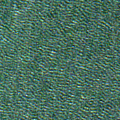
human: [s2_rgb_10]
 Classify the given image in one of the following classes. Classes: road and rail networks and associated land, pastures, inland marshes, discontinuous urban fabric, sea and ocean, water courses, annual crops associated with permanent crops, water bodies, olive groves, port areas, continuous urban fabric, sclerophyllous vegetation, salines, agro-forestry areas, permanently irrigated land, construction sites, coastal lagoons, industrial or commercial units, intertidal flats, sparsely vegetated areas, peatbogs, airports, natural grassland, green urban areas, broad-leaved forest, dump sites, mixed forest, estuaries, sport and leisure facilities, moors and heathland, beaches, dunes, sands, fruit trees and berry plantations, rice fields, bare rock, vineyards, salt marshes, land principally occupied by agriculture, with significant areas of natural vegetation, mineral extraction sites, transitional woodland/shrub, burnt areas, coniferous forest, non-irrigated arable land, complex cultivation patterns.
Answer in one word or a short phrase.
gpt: sea and ocean